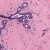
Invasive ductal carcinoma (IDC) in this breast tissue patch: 0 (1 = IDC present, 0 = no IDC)